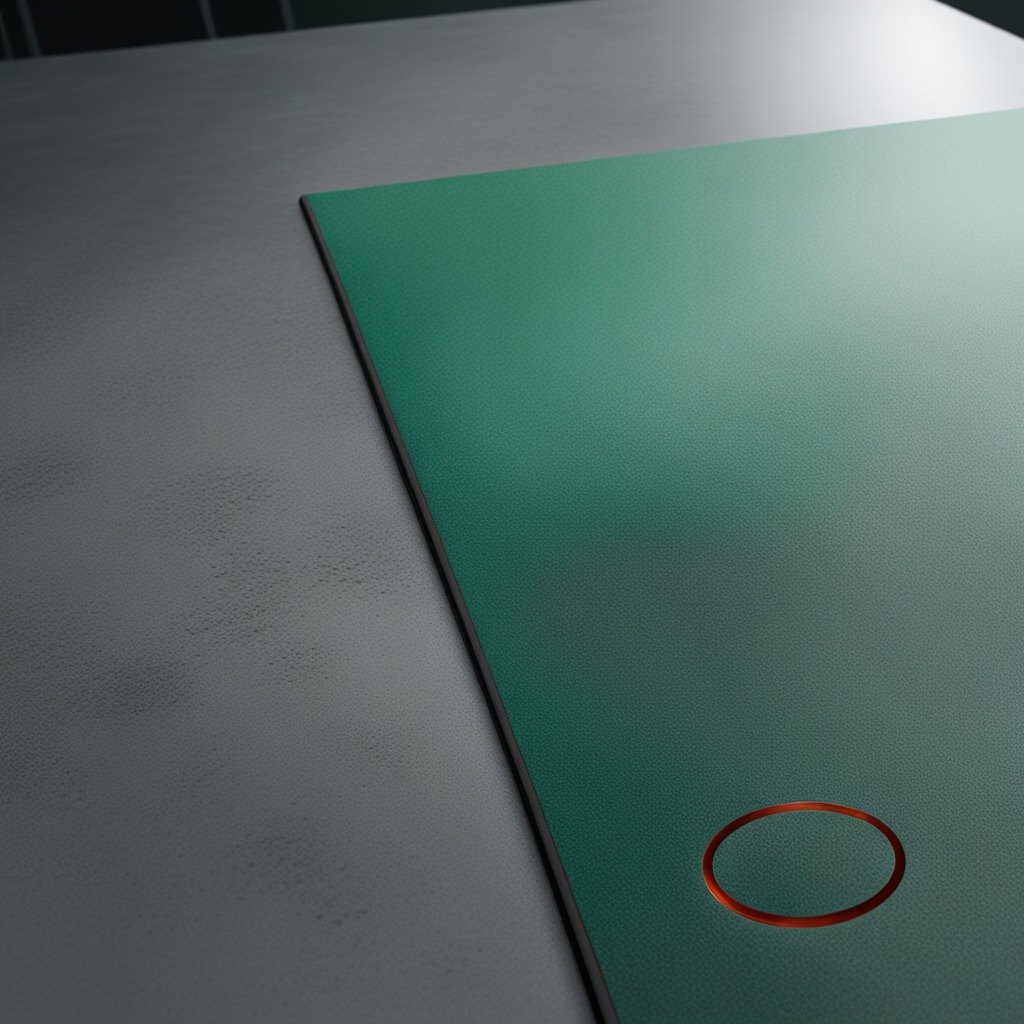
A rubber O-ring lies on the green rubber mat inside a workshop under bright overhead lighting crisp shadows high clarity worn but beneath the mat